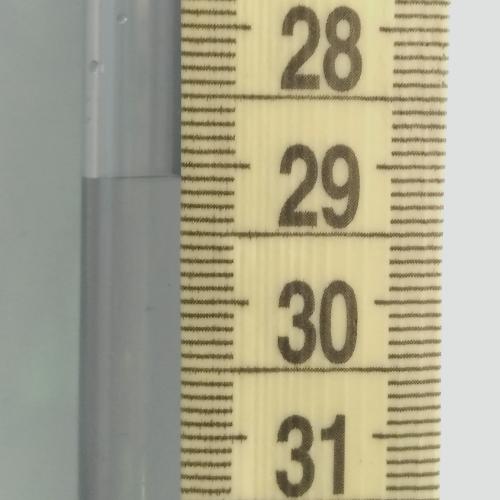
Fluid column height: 29.1 cm